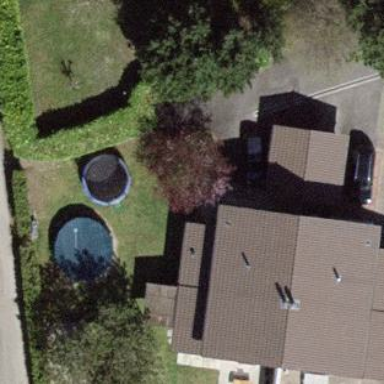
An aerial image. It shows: Simple house.